Interaction volume radius: 10 \u00c5
Interaction volume height: 40 \u00c5
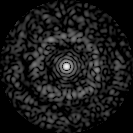
Disorder parameter: 0.8384